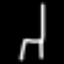
Label: chair